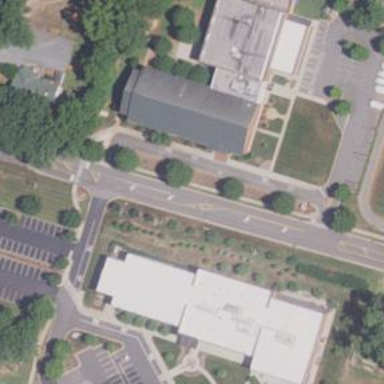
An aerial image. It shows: School.